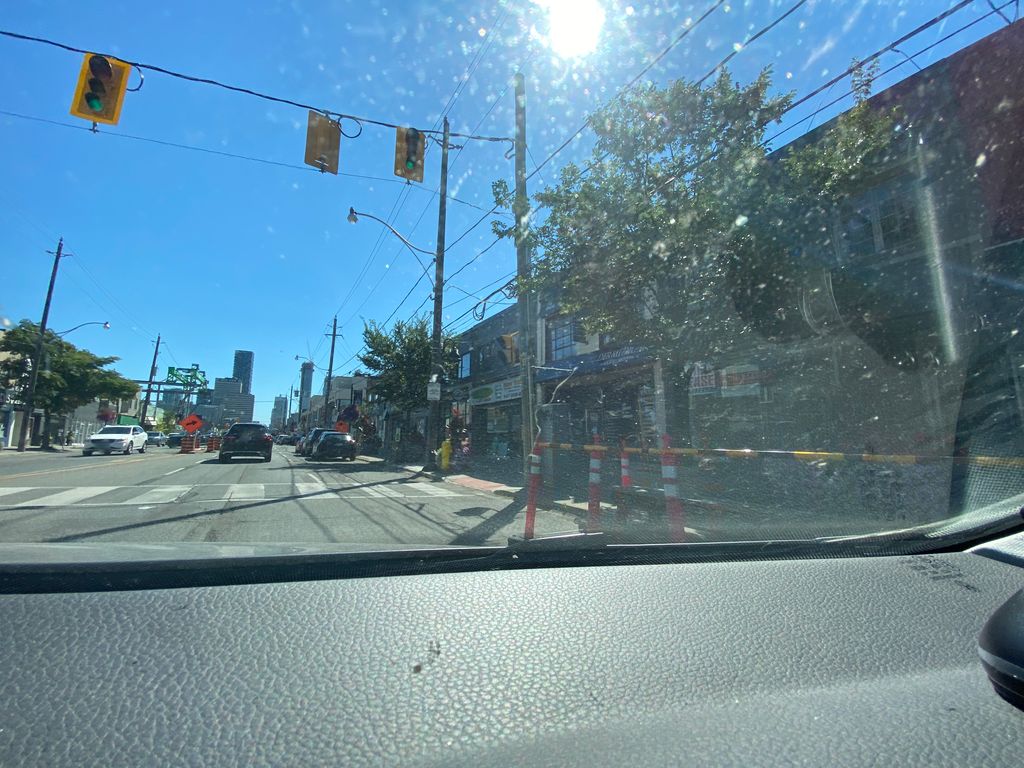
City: toronto